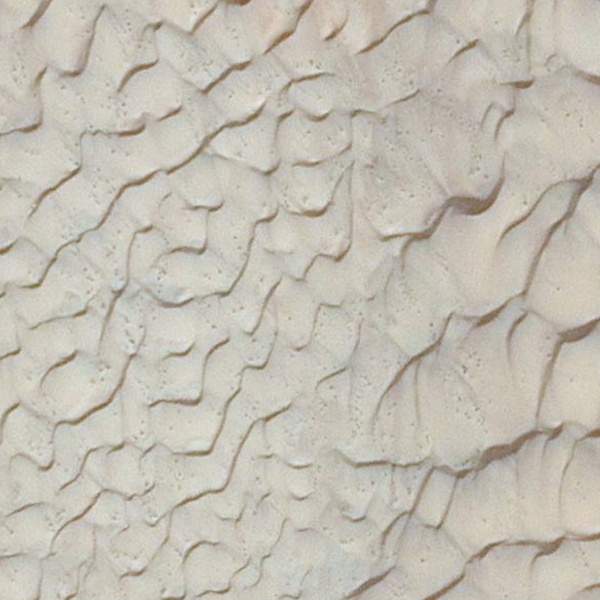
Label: Desert